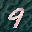
Label: 9